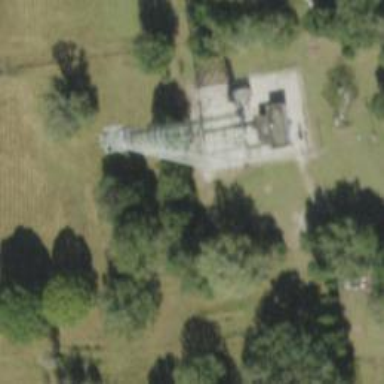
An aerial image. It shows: Mast tower used for communication.